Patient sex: F
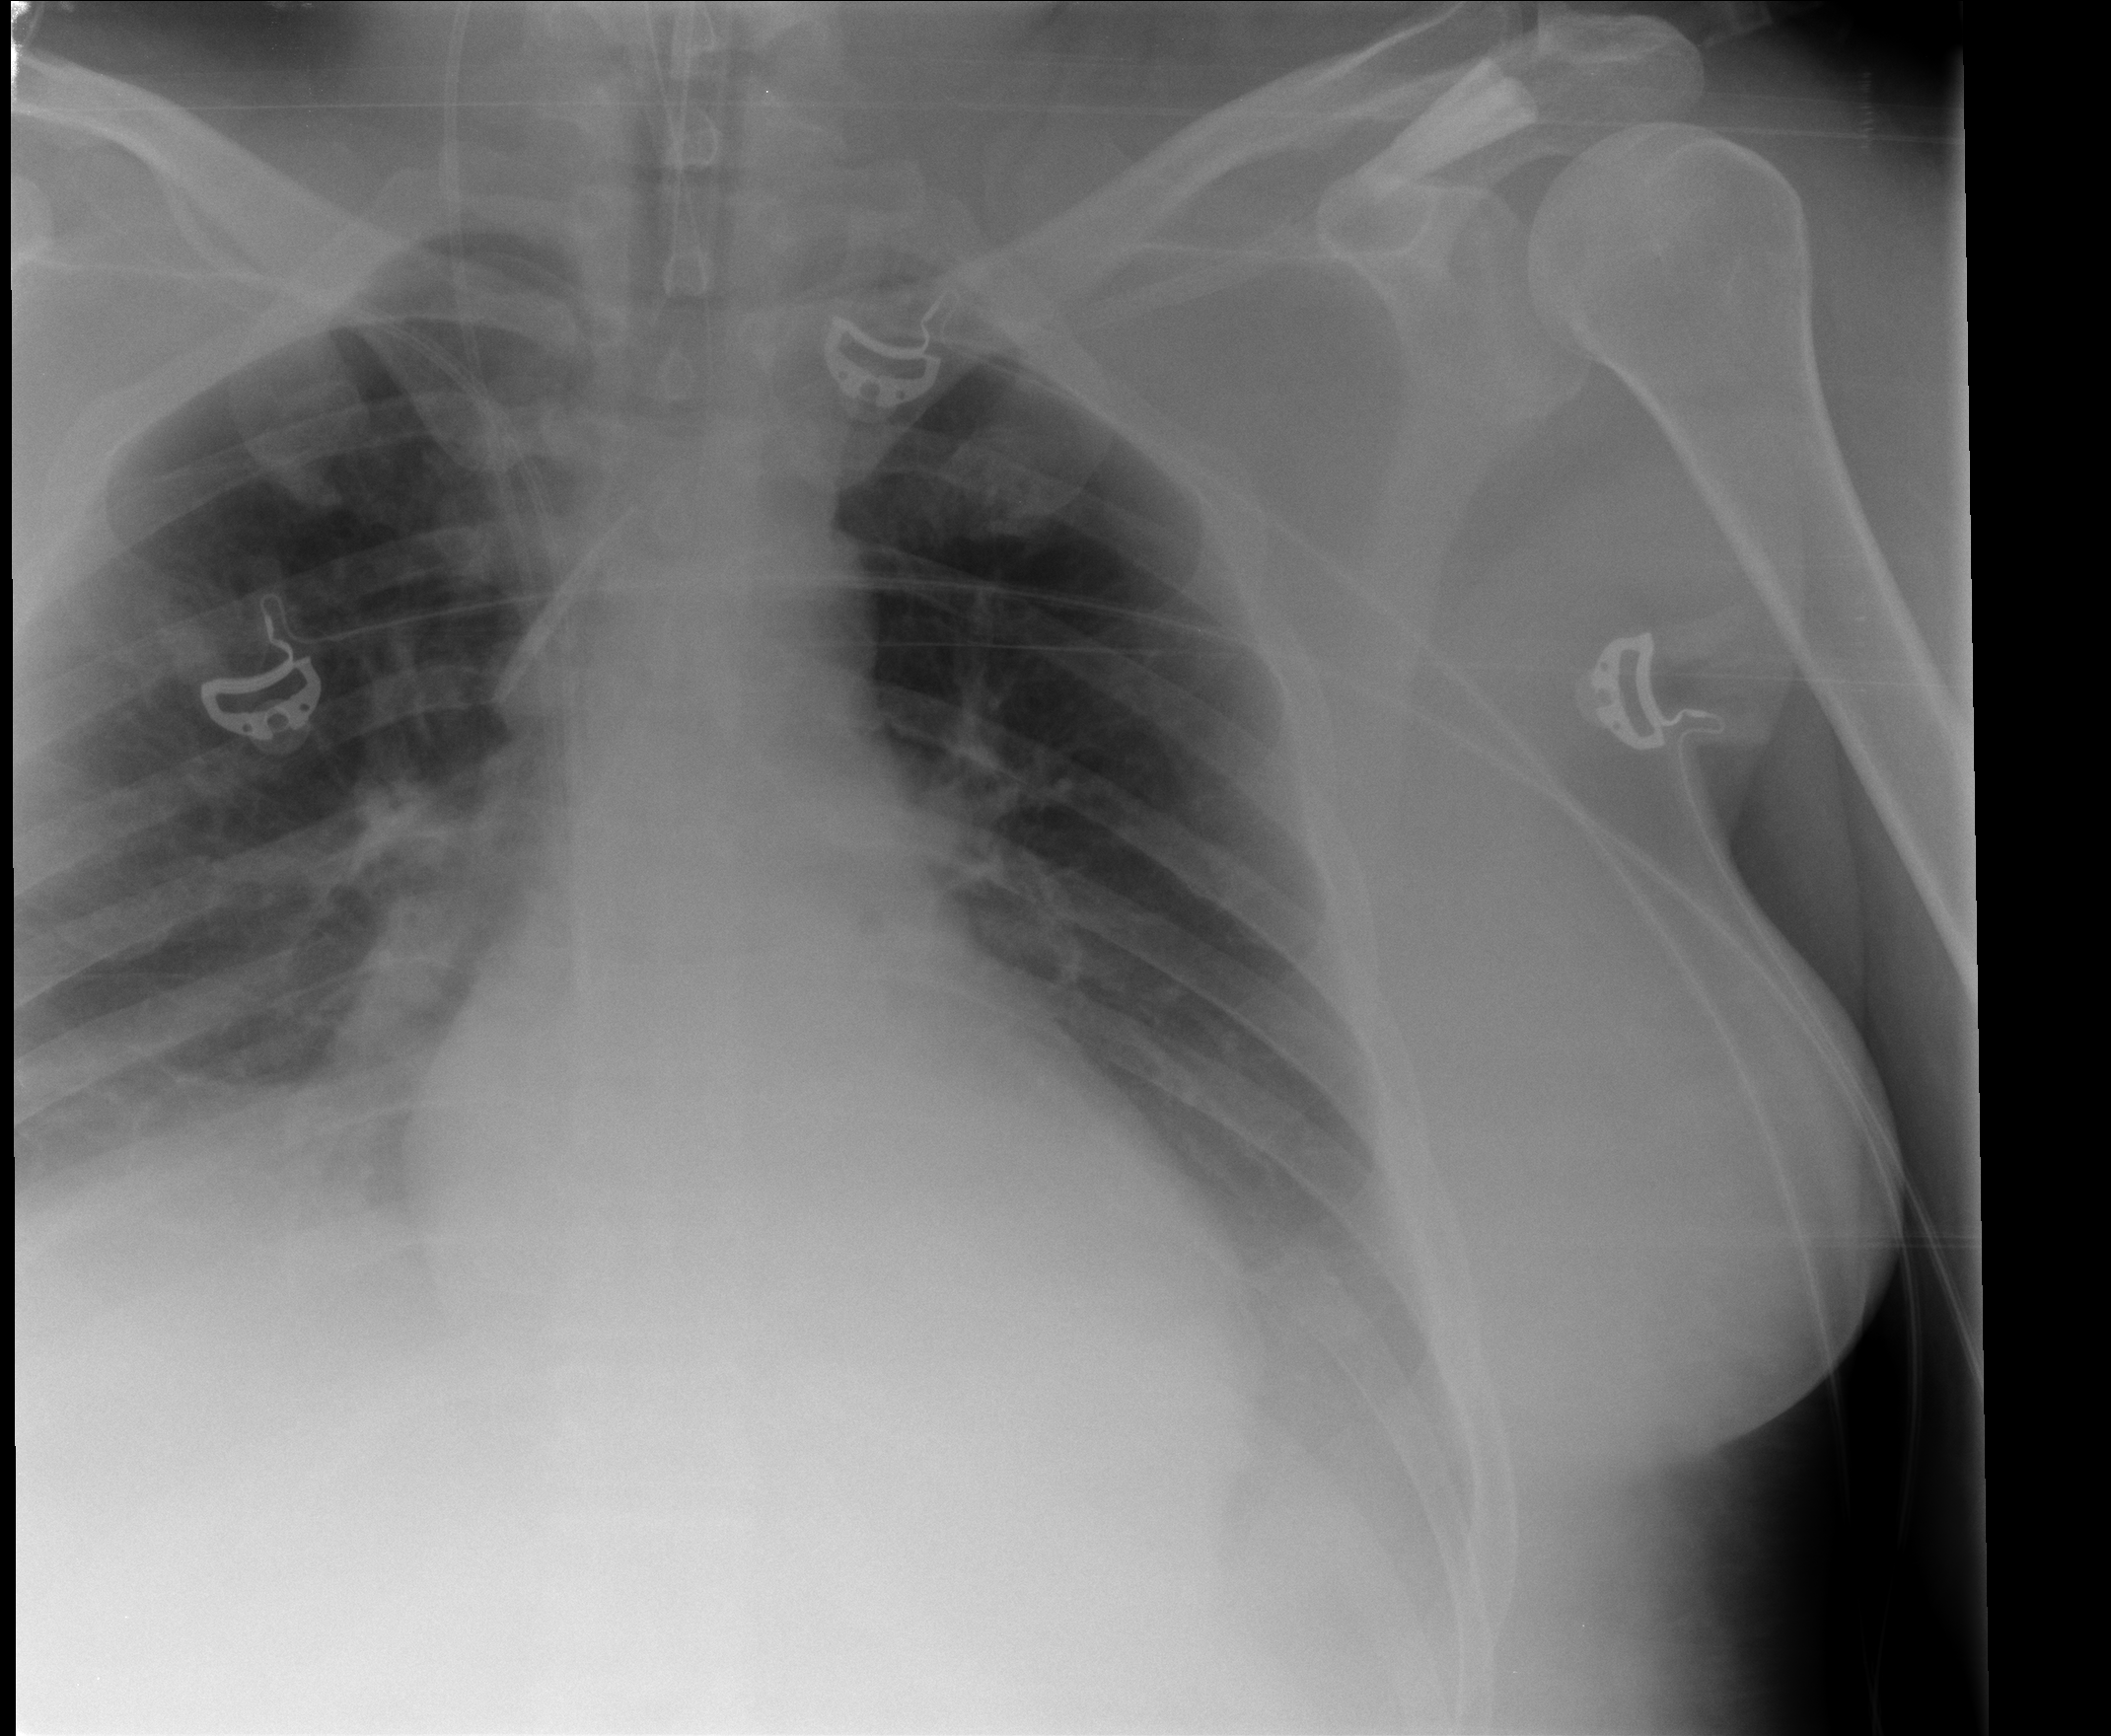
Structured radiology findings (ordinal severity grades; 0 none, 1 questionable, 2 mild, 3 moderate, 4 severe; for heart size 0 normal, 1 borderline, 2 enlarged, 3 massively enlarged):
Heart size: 0
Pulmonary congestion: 0
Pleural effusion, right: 2
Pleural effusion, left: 2
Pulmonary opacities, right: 0
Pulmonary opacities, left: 0
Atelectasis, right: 2
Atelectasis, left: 2